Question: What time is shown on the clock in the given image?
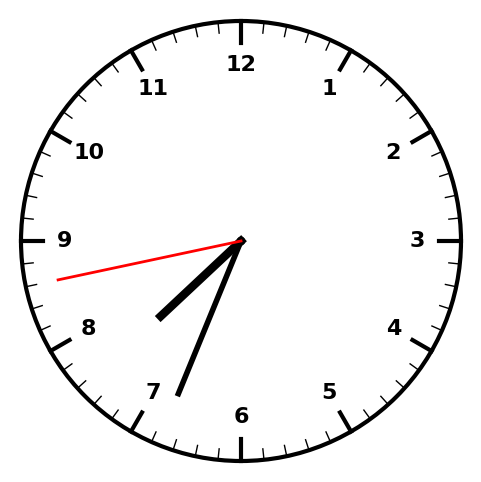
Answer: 07:33:43